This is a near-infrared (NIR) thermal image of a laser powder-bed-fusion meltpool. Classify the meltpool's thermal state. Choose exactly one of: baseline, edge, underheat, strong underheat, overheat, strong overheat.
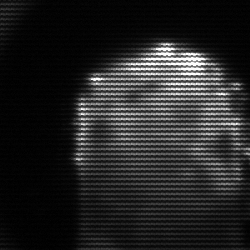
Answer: baseline